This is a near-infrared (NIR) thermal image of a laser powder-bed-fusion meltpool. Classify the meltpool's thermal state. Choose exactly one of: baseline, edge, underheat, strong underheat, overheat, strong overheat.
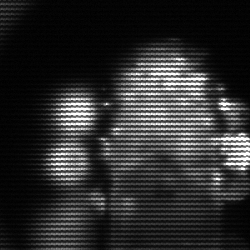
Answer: strong underheat